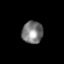
Tissue: skin
Cell type: Epithelial cells
Senescence score: 0.2735
Nuclear area (px): 461
Mean DAPI intensity: 122.375